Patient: sex F, age 77
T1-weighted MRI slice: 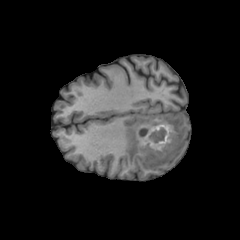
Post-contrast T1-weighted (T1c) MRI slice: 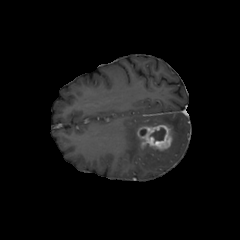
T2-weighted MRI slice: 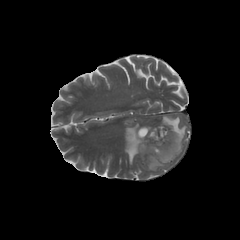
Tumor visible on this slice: yes
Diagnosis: Glioblastoma, IDH-wildtype
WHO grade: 4